Question: I am creating a chart with JQPlot. The chart will contain several series, each series with two bars. The second bar of each series should be partly covered by the first bar. I tried to achieve this goal by setting barPadding to a negative value:
'''
seriesDefaults:{
renderer:$.jqplot.BarRenderer,
rendererOptions: {
varyBarColor: false,
fillToZero: true,
barPadding: -5, // number of pixels between adjacent bars in the same group (same category or bin).
barDirection: 'vertical', // vertical or horizontal.
barWidth: 20, // width of the bars. null to calculate automatically.
shadowOffset: 0 // offset from the bar edge to stroke the shadow.
},
},
'''
This indeed makes the bars overlapping but the second bar overlaps the first one.

I would like it vice versa.
Is this possible with JQPlot or does anyone know another library with this possibility?
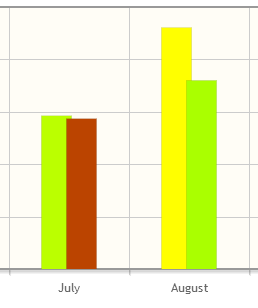
Answer: There is no such configuration in jqplot. However there is a hacky way to do it by setting the 'z-index'.
'''
$('#chart .jqplot-series-canvas:first').css( "z-index", 99999);
'''
<URL>